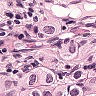
Metastatic tissue present: yes